Interaction volume radius: 5 \u00c5
Interaction volume height: 10 \u00c5
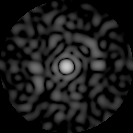
Disorder parameter: 0.8027